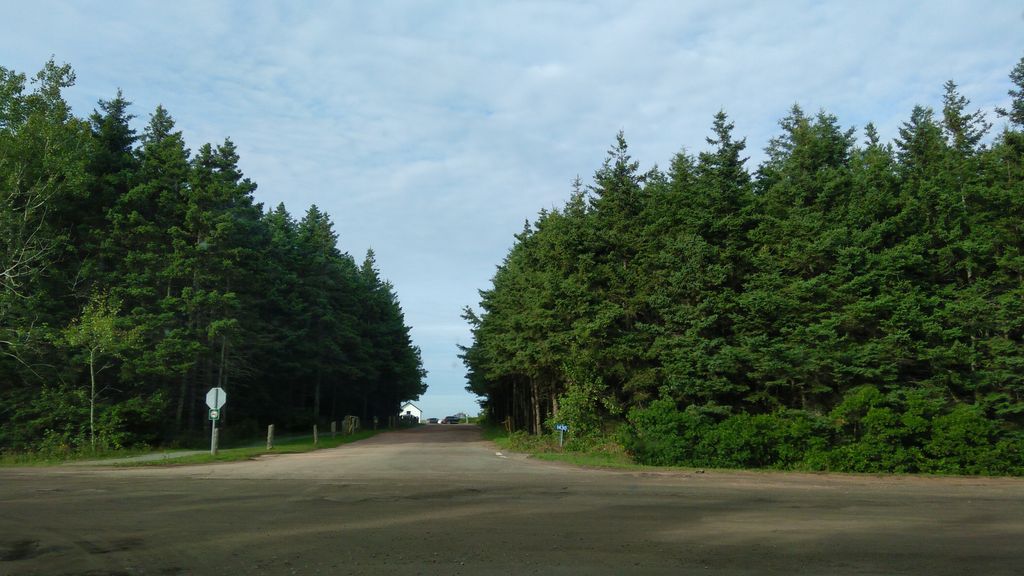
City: charlottetown